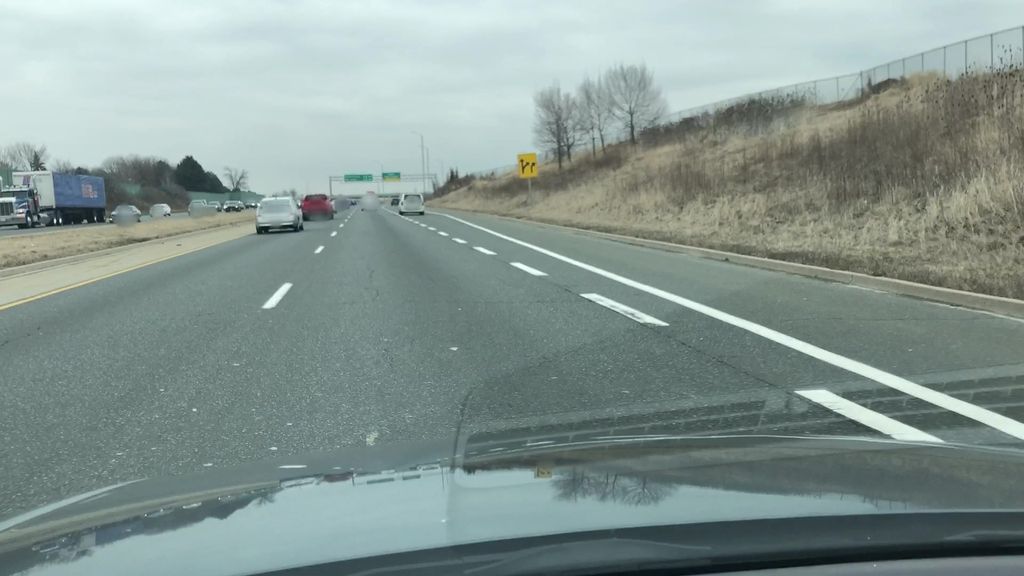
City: hamilton